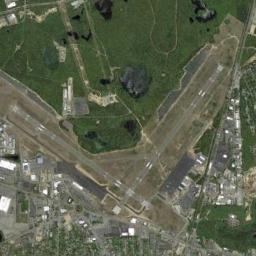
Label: airport